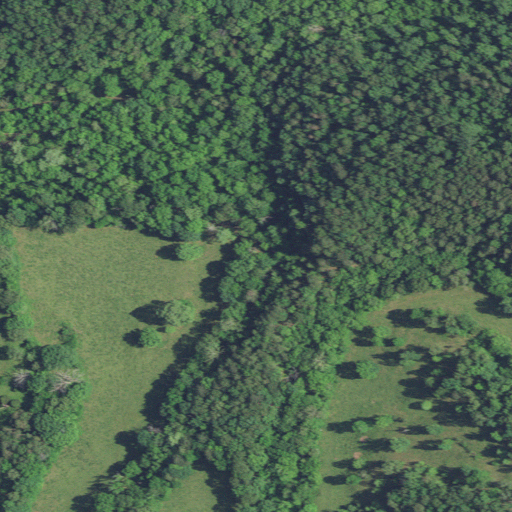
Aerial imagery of valley in Missouri named Haley Hollow containing deciduous forest, pasture, mixed forest, and shrub